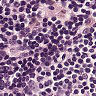
Metastatic tissue present: no